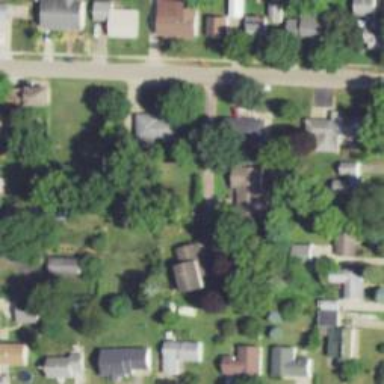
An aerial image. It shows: Residential road.